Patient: sex M, age 57
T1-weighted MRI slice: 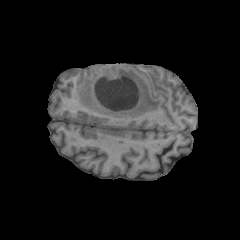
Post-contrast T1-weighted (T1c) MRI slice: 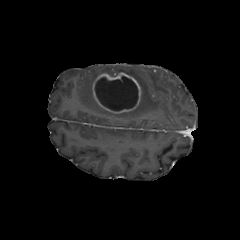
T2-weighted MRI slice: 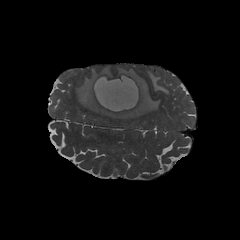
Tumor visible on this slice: yes
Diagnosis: Glioblastoma, IDH-wildtype
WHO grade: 4